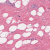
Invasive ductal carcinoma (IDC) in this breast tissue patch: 0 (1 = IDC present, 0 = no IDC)